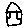
Label: house